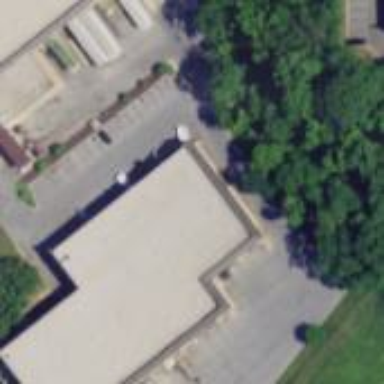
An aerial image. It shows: Commercial building.